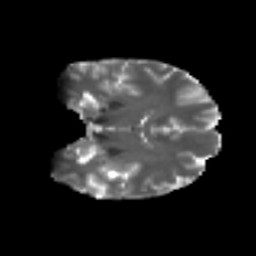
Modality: T2w
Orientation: coronal
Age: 37
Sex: male
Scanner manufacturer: ge
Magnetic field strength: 3 T
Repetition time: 7.8 s
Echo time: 0.0607 s